Question: I'm a PHP beginner. I would like to print rows based on specific condition. For Example, I have a set of Data from SQL-Query(shown below) and I want to print all rows of [Series no] only when Type = 210 and Category = J. I know 'foreach' loop should be used in this case, but I do not know how.

And this is what I've tried. I know it is wrong but as I said I am a beginner and self learning.
'''
$get_data = sqlsrv_query($connde, $mainquery);
$data_array = [];
while ($row = sqlsrv_fetch_array($get_data, SQLSRV_FETCH_ASSOC)) {
$data_array[$row["Type"]][$row["Category"]][$row["Series No"]][$row["End Date"]];
}
foreach ($data_array as $value1) {
if ($value1 = 210) {
foreach ($value1 as $value2) {
if isset($value2 == 'J')
echo "<td>" . $row["Series No"] . "</td>";
}
}
}
'''
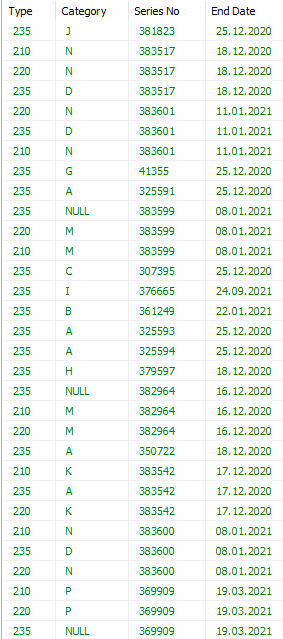
Answer: You can deal with the rows directly:
'''
<?php
$mainquery = 'SELECT 'Type', 'Category', 'Series No', 'End Date' FROM 'Foo'';
$get_data = sqlsrv_query($connde, $mainquery);
while ($row = sqlsrv_fetch_array($get_data, SQLSRV_FETCH_ASSOC)) {
if($row['Type'] == 210 && $row['Category'] == 'J') {
echo "<td>" . $row['Series No'] . "</td>";
}
}
'''